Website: home-depot
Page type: customer-info-address
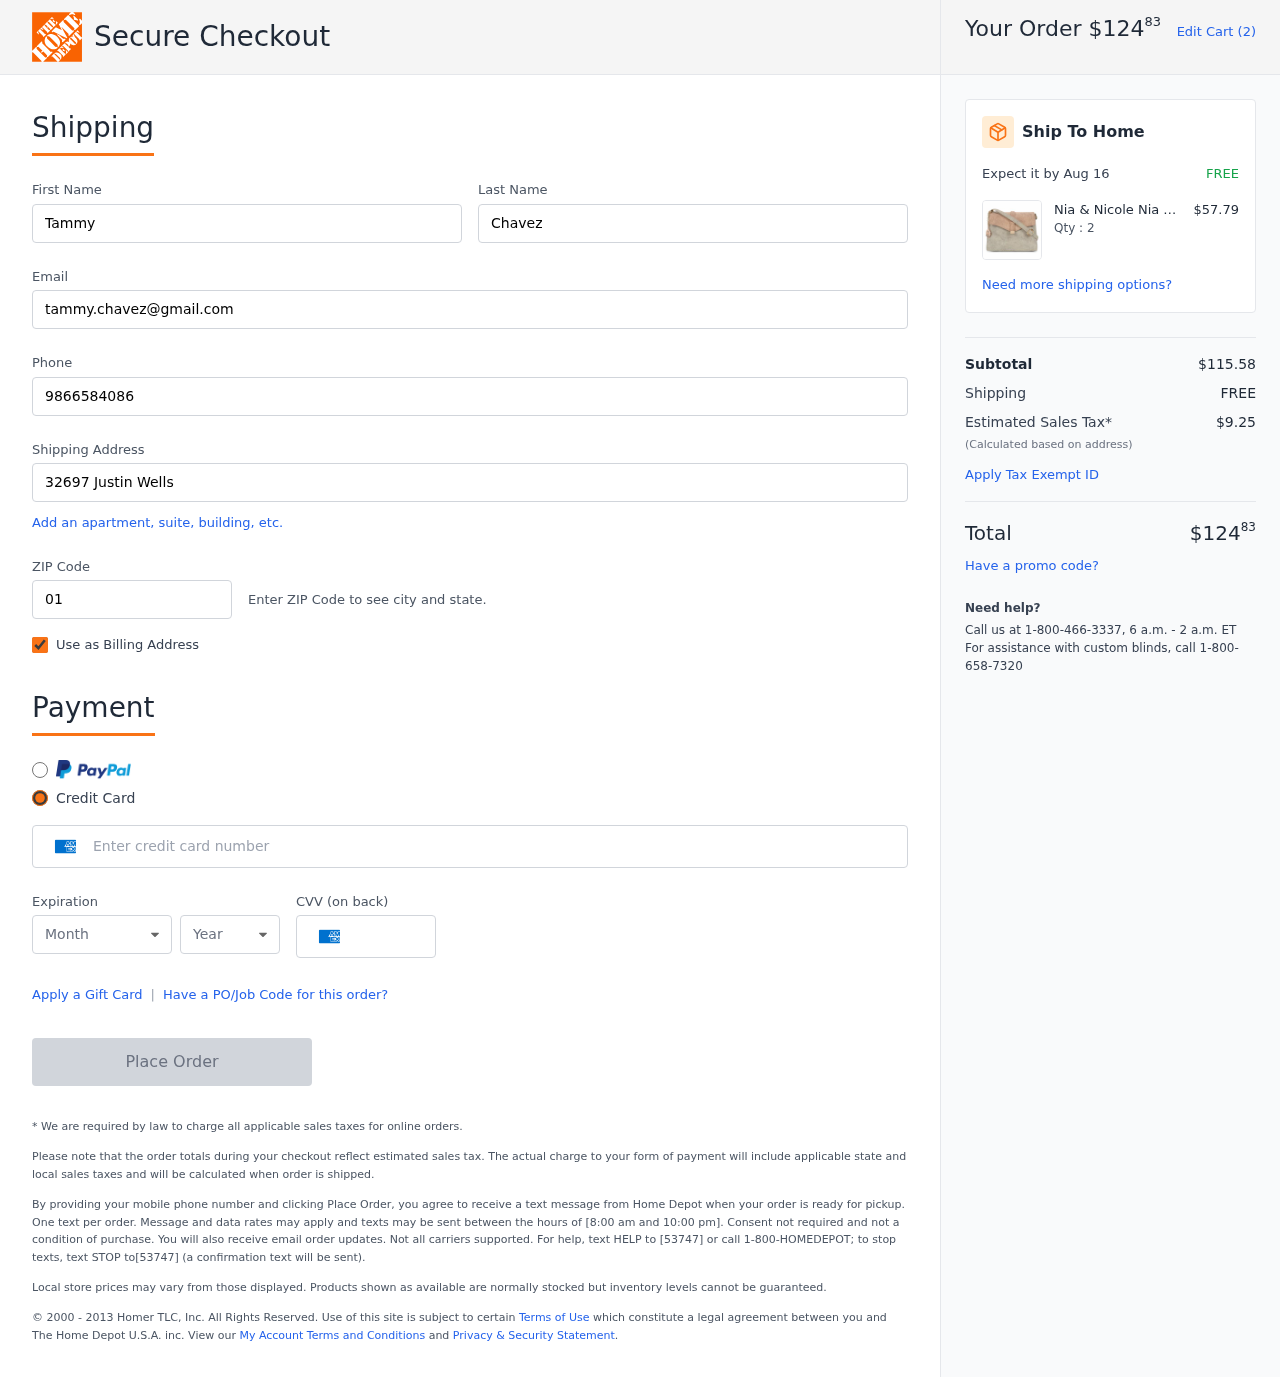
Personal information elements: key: PII_CARD_CVV
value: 6040
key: PII_CARD_EXPIRY_MONTH
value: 10
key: PII_CARD_EXPIRY_YEAR
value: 29
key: PII_CARD_NUMBER
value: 3441 7617 8078 369
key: PII_EMAIL
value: tammy.chavez@gmail.com
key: PII_FIRSTNAME
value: Tammy
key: PII_LASTNAME
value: Chavez
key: PII_PHONE
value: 9866584086
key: PII_POSTCODE
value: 01577
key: PII_STREET
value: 32697 Justin Wells
Product elements: key: PRODUCT1_BRAND
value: Nia & Nicole
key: PRODUCT1_NAME
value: Nia & Nicole Women's Sling Bag (Ivory, Peach)
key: PRODUCT1_NAME
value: Nia & Nicole Women's...
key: PRODUCT1_PRICE
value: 57.79
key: PRODUCT1_QUANTITY
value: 2
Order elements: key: ORDER_TOTAL
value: $12483
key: ORDER_NUM_ITEMS
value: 2
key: ORDER_DELIVERY_DATE
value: Aug 16
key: ORDER_SUBTOTAL
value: $115.58
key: ORDER_SHIPPING_COST
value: FREE
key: ORDER_TAX
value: $9.25